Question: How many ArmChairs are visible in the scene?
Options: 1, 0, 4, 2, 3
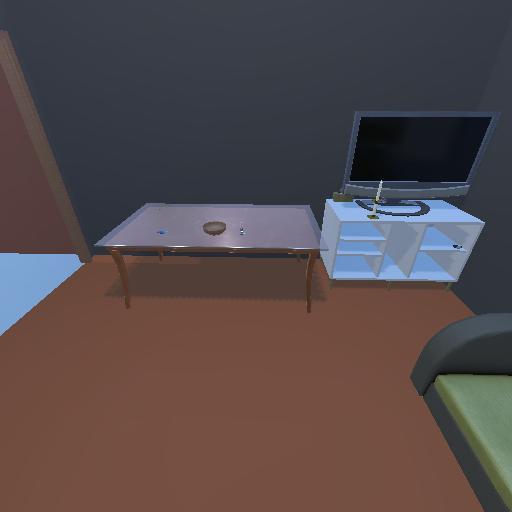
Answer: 1